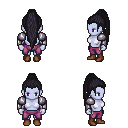
a pixel art fantasy rpg character, female body template, dark elf, purple skin, steel arm armor, magenta pants, raven extra-long topknot hairstyle, brown shoes, four views (front, back, left, right), 2x2 character sprite sheet, small pixel art, hard edges, no anti-aliasing